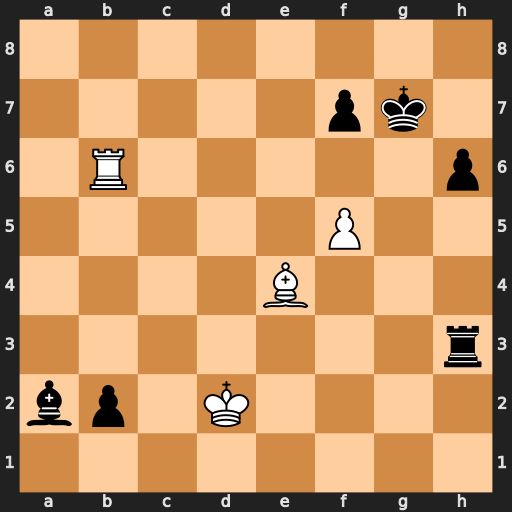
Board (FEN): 8/5pk1/1R5p/5P2/4B3/7r/bp1K4/8
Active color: w
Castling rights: -
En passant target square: -
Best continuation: f6+ Kh8 Rb8#